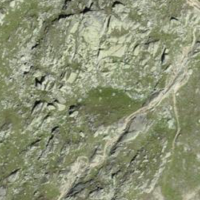
EUNIS habitat code: 26
Species observed at this site:
Phoenicurus ochruros
Oenanthe oenanthe
Sempervivum montanum
Anthus spinoletta